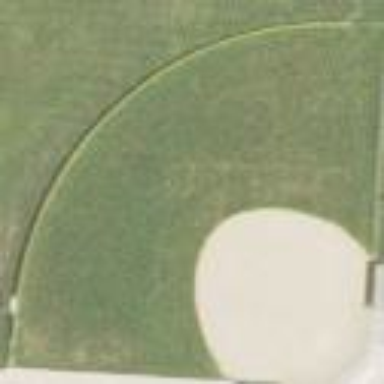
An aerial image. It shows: Baseball pitch for leisure land.